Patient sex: M
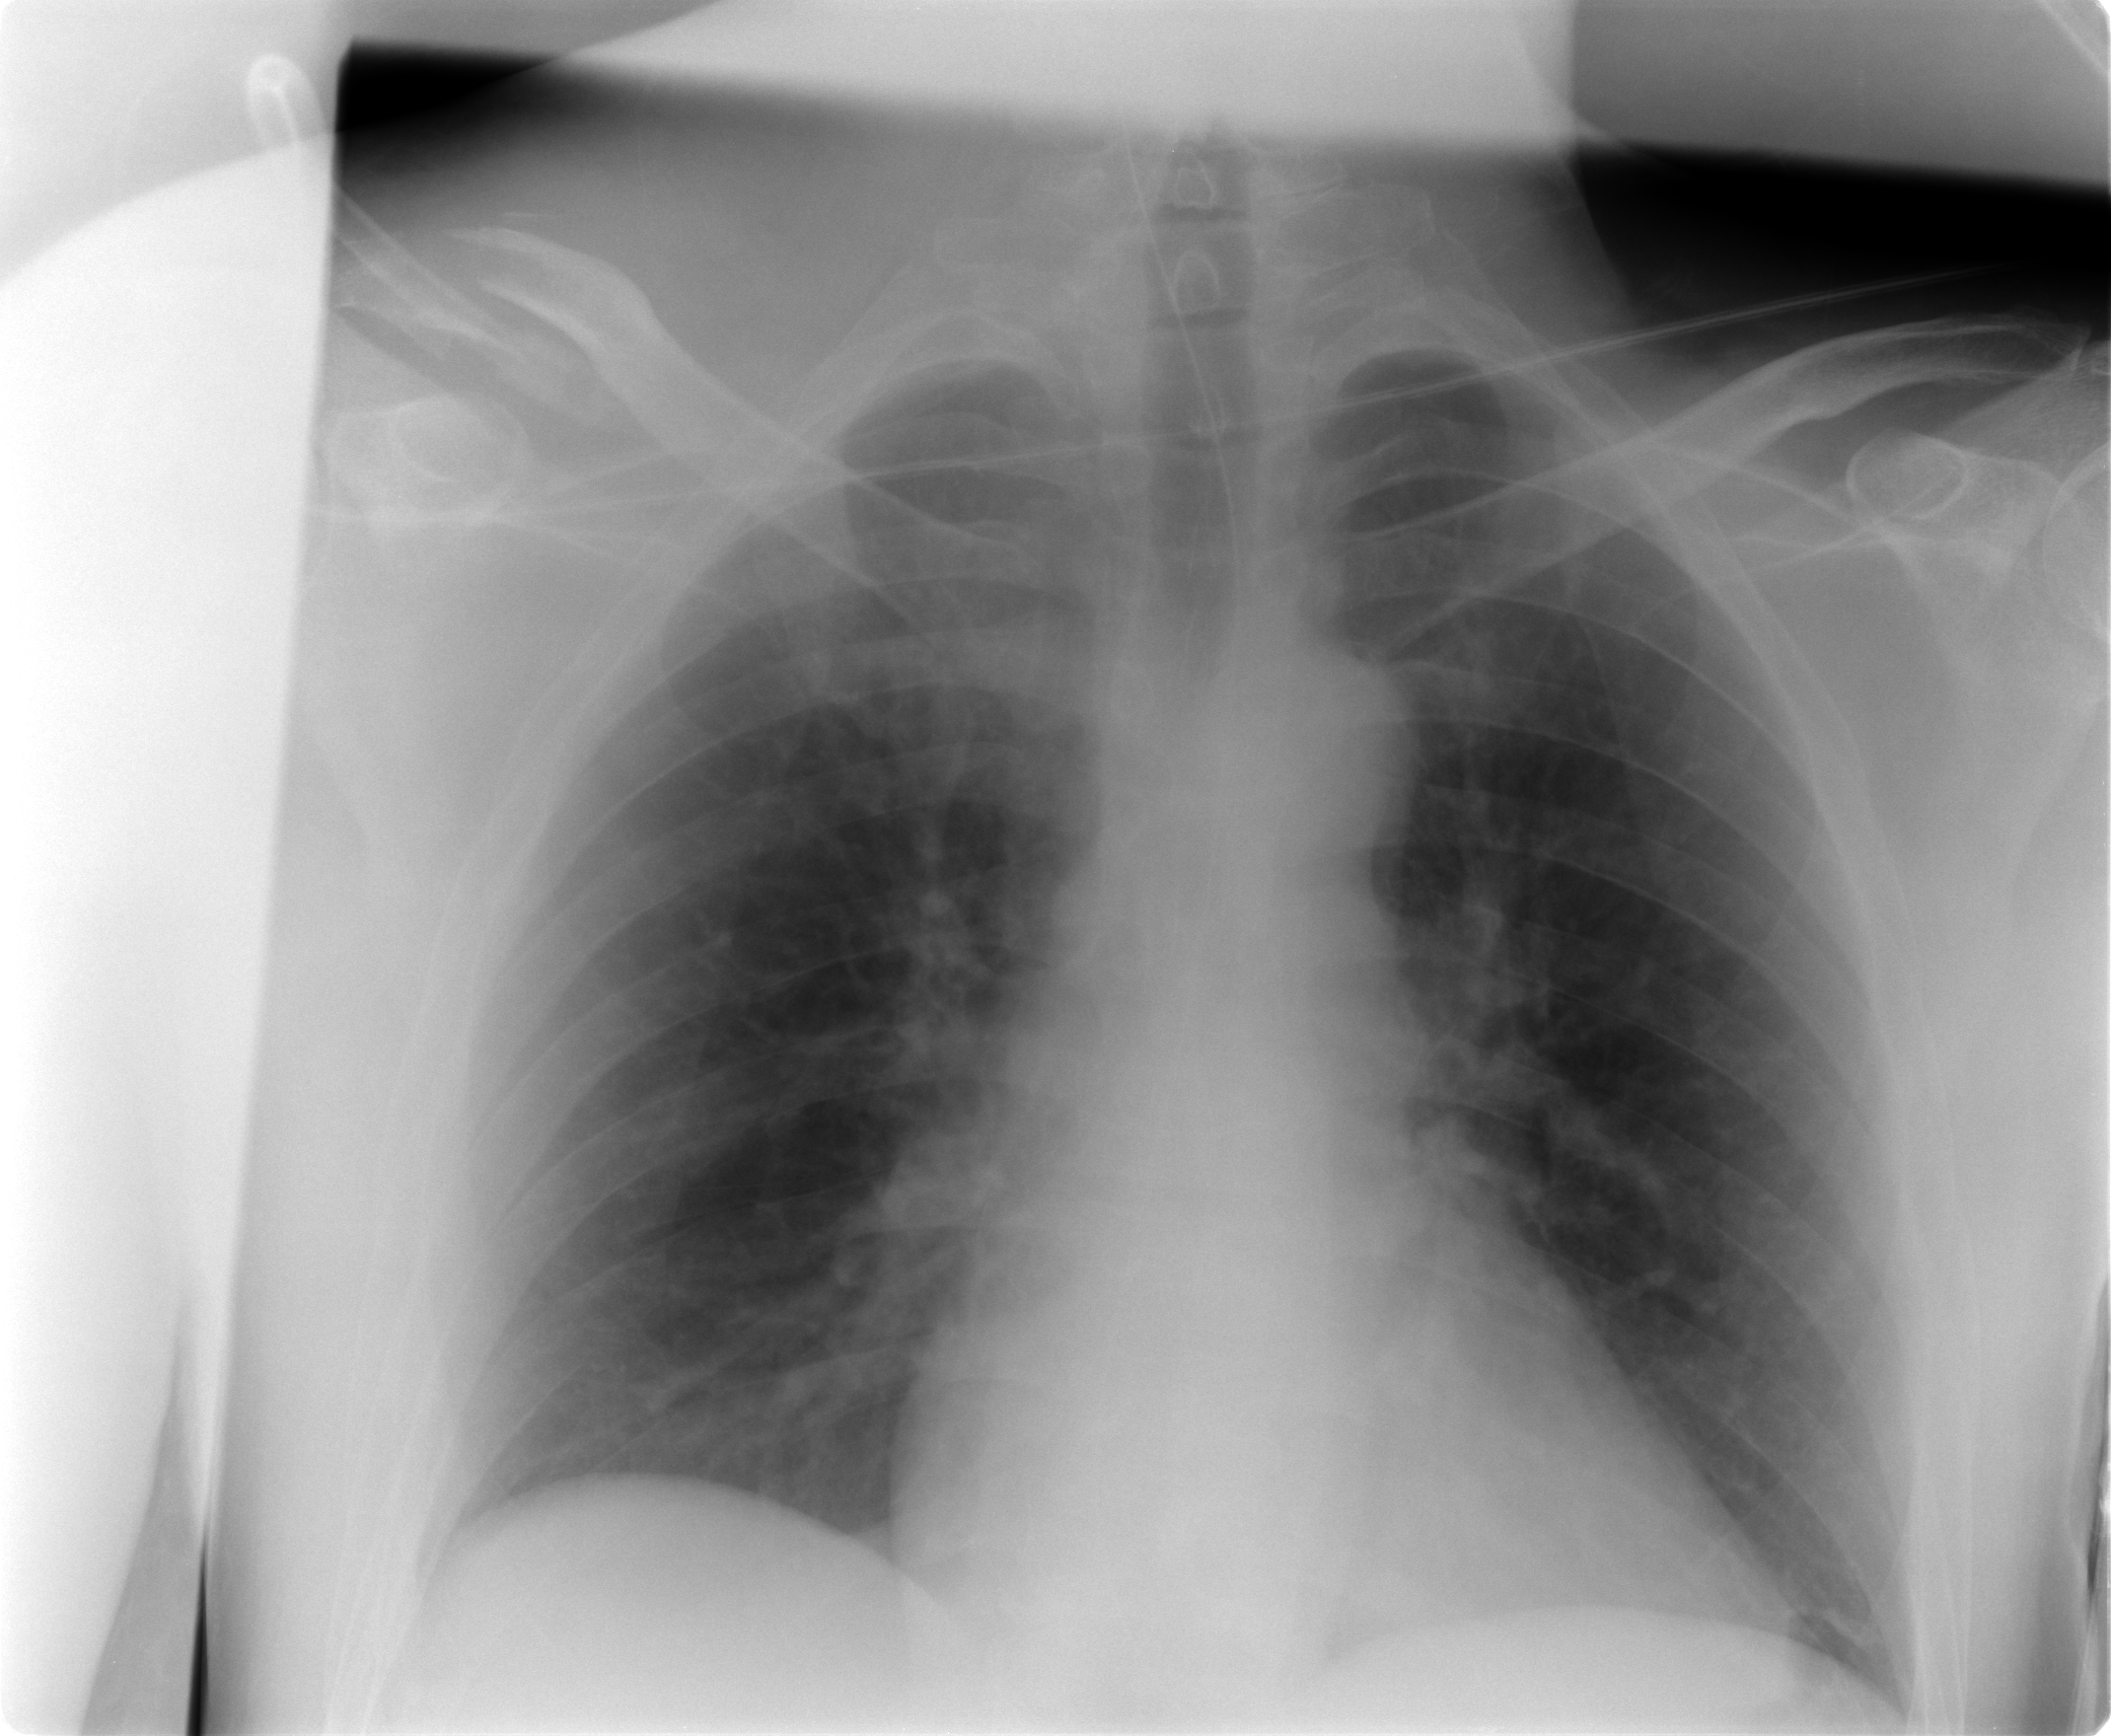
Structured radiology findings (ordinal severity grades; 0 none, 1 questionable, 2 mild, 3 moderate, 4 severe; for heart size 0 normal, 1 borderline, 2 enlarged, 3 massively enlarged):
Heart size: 0
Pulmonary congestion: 0
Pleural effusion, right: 1
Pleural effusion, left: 0
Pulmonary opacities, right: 0
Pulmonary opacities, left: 0
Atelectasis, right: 0
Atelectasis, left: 0